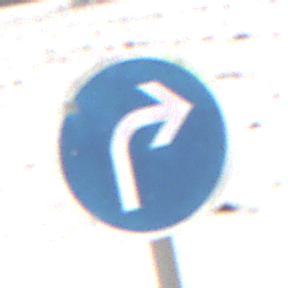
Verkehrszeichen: VorgeschriebeneFahrtrichtungRechts
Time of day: MorningAfternoon
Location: Outdoor (Nature)
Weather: Overcast
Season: Winter
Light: Natural